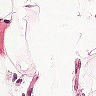
Metastatic tissue present: no